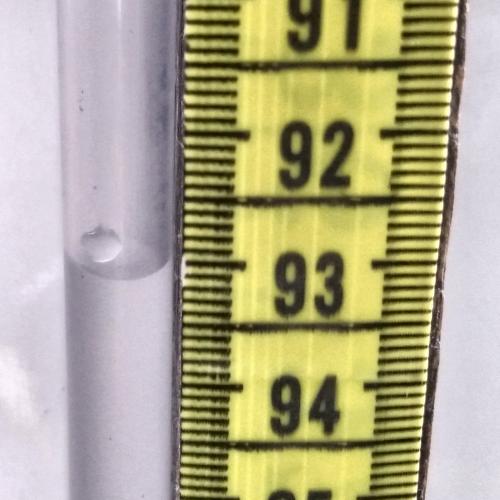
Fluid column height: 93.1 cm